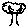
Label: tree